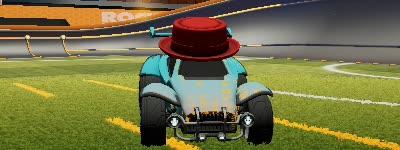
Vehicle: octane